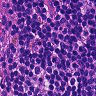
Metastatic tissue present: no